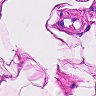
Metastatic tissue present: no